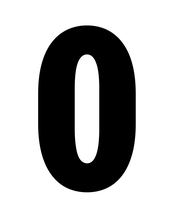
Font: Roboto_Condensed_Black